Question: I have searched in lots of parts of Internet (stackoverflow,vue documentation, blogs, etc.) and I haven't found the solution that I need. So, the issue is the following:
'''
{
path:'/',
components:{
allPageView:LytSPA
},
meta:{
requiresAuth:true
},
children:[
{
path:'',
name:'admin',
components:{
sectionView:AdminDashboard
}
},
{
name:'admin.users',
path:'usuarios',
components:{
sectionView:Users
},
children:[
{
name:'admin.users.create',
path:'crear',
components:{
sectionView:UsersCreateEdit
}
}
]
}]}
'''
So, the paths are: / , /usuarios and /usuarios/crear.
My views are: App.vue (with a named view), LytSPA.vue (with a named view), AdminDashboard.vue, Users.vue, UsersCreateEdit. So, I have 2 node views and 3 leaf views.
'''
<template>
<router-view name="allPageView"></router-view></template>
'''
'''
<template>
<div>
<header>
<header-view></header-view>
</header>
<transition name="slide-left-aside">
<aside v-show="!collapsed">
<aside-view @collapse="collapseAside"></aside-view>
</aside>
</transition>
<transition name="slide-expand-button">
<b-button @click="collapseAside(false)" id="btnExpand" v-show="collapsed">
<font-awesome-icon icon="chevron-right"/>
</b-button>
</transition>
<section id="sectionSPA" :class="{collapsed: collapsed}">
<breadcrumb-view></breadcrumb-view>
<router-view name="sectionView" key="$route.fullPath"></router-view>
</section>
</div></template>
'''
As you can see, in I dropped my main views in the container , thus:
- -
And here comes the problem, when the path is , it either doesn't load the UsersCreateEdit view or it keeps the last one (Users.vue). However, the routing is working because I put a redirect validation for unknown URLs, since the url doesn't change so that's work but doesn't load the view.
I have already worked of this way with UI-Router in AngularJS and there wasn't any problem because it works with inheritance of states, but I want to know if exists any way to do the same in Vue???
Note: I have an alternative solution but I don't like it, because I have to put the route as a sibling of and it works but I need that it be nested because I need to retrieve the matched routes to build my breadcrumb and I don't want to parse the path to build it.

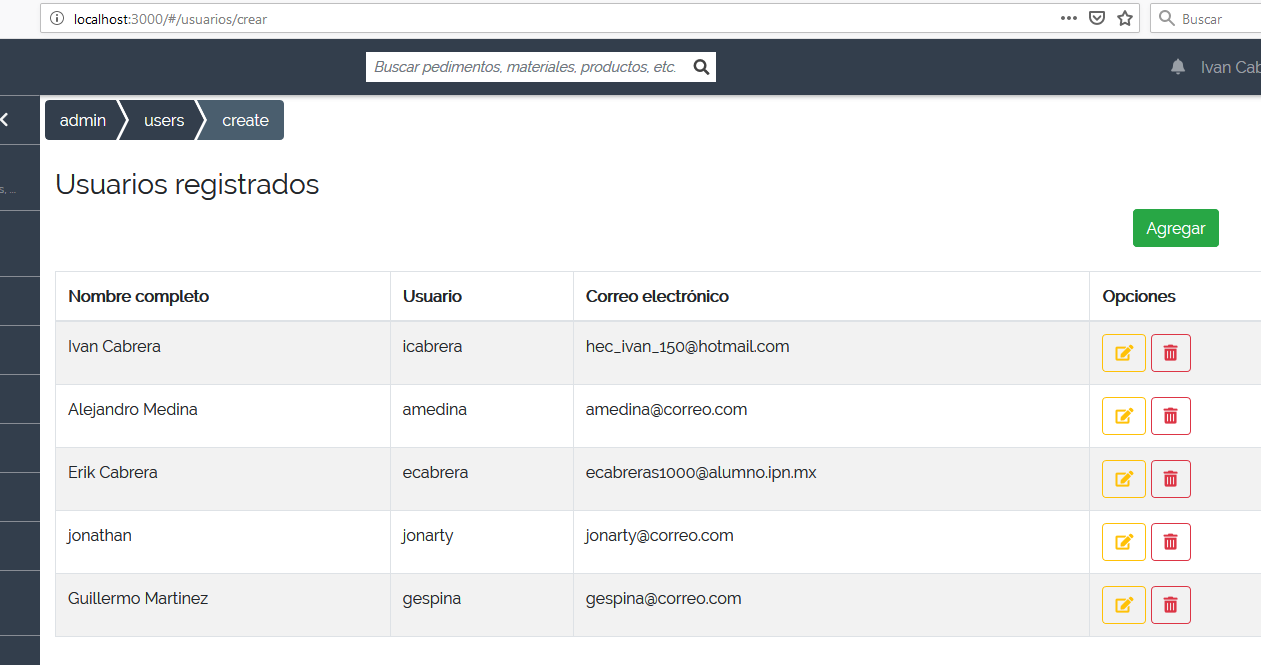
Answer: I have faced the same problem and I found the solution in the following post in <URL>.
If you want to show the list component and the form component in separate views. You can create a root component which wraps both the list and form:
'User.vue' (wrapper)
'''
<template>
<router-view></router-view>
</template>
'''
And you must have something like that in your routes.js file
'''
//...omitted for brevity
const routes = [
{
path: "/users",
component: User,
children: [
{ path: "/", component: ListUsers, name: "user-list" },
{ path: "new", component: FormUsers, name: "user-form" }
]
}
];
//...omitted for brevity
'''
If you don't want to create a new file for the root component, you can use the 'render' method:
'''
{
path: "/users",
component: {
render(c) { // render the wrapper component
return c("router-view");
}
},
children: [
{
path: "",
component: ListUsers
},
{
path: "new",
component: FormUsers
}
]
}
'''